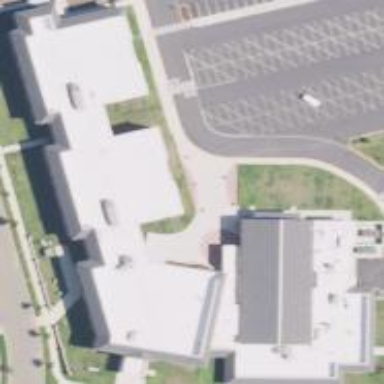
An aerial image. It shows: School building.